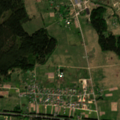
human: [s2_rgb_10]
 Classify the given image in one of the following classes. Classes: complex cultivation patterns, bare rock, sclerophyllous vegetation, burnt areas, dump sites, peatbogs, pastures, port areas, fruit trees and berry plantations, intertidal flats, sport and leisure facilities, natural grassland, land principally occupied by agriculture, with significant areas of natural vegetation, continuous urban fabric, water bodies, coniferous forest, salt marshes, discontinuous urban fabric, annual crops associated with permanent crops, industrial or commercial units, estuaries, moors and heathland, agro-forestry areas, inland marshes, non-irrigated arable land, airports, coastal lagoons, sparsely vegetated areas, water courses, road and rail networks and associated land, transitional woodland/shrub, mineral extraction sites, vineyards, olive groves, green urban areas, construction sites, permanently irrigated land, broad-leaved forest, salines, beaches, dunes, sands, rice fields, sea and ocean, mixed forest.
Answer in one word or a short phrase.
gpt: pastures, complex cultivation patterns, land principally occupied by agriculture, with significant areas of natural vegetation, coniferous forest